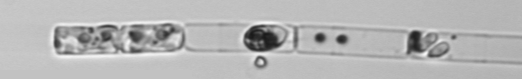
Label: Guinardia_delicatula_TAG_internal_parasite